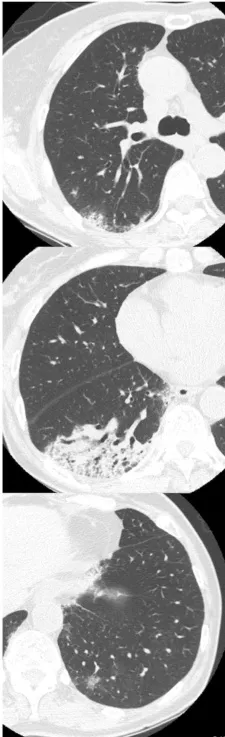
Pulmonary findings of chest high-resolution computed tomography. (A) At the initial visit, subpleural consolidation with volume reduction in the right lower lobe and localized ground-glass opacity in the left lower lobe were present.
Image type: radiology (ct)